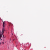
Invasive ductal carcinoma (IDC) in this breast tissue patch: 0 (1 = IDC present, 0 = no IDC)